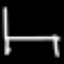
Label: chair